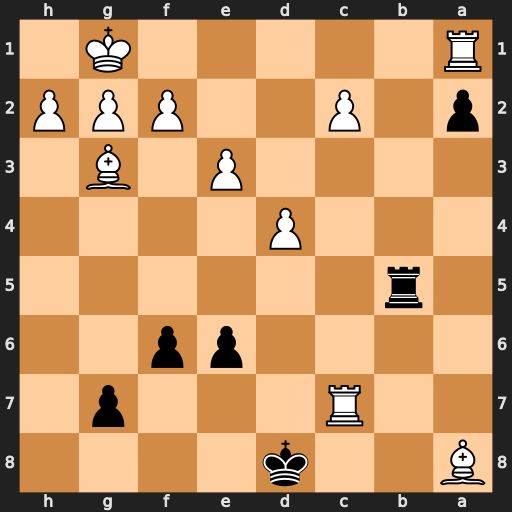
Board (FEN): B2k4/2R3p1/4pp2/1r6/3P4/4P1B1/p1P2PPP/R5K1
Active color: b
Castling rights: -
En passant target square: -
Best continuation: Rb1+ Rxb1 axb1=Q#